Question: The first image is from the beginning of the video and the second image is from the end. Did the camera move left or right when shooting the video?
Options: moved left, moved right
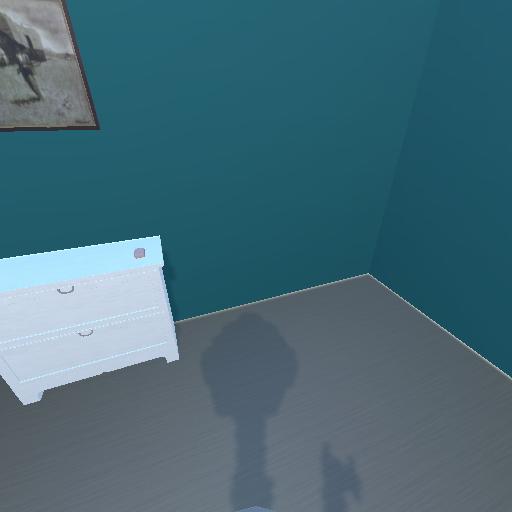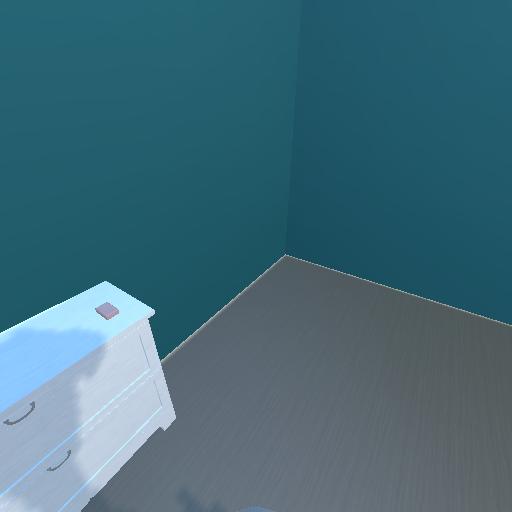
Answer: moved left